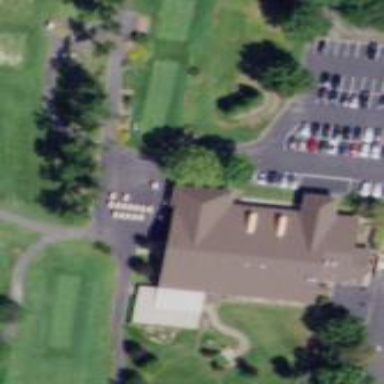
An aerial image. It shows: Clubhouse building at golf course.